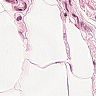
Metastatic tissue present: no